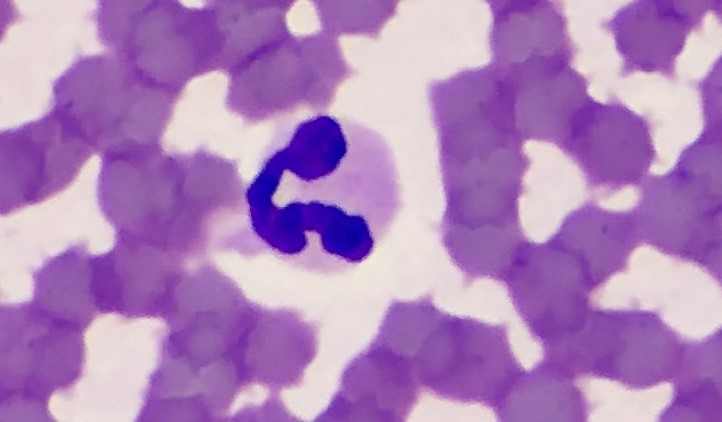
White blood cell type: Neutrophil